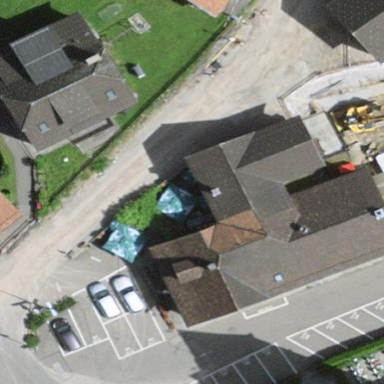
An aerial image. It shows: Building that houses restaurant.